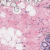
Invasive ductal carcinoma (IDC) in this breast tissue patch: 0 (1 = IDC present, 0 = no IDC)